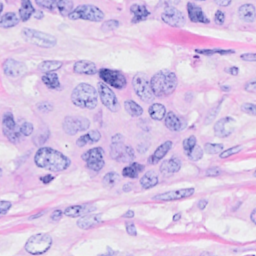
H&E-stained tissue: Breast